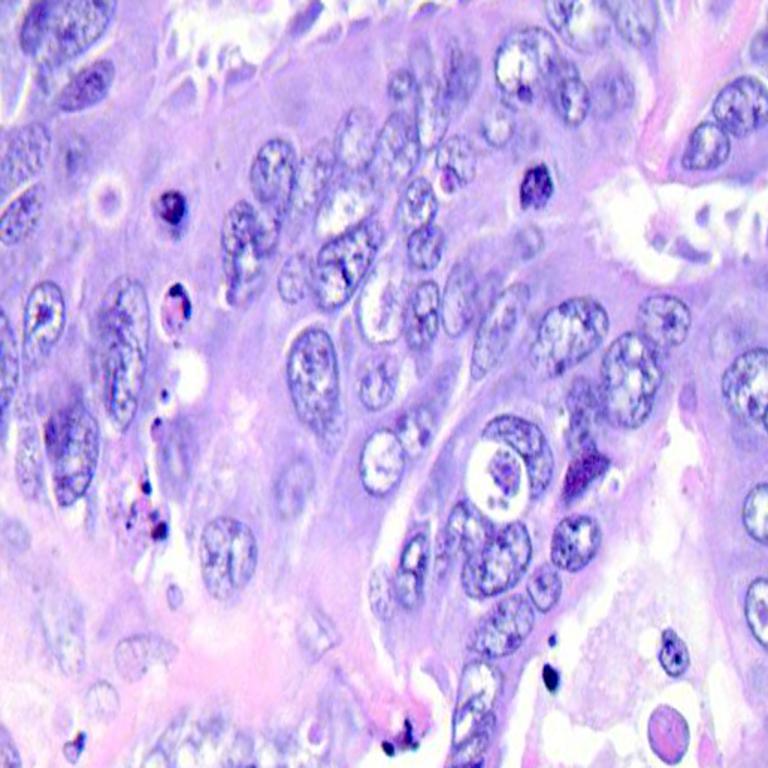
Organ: colon
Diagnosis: adenocarcinomas